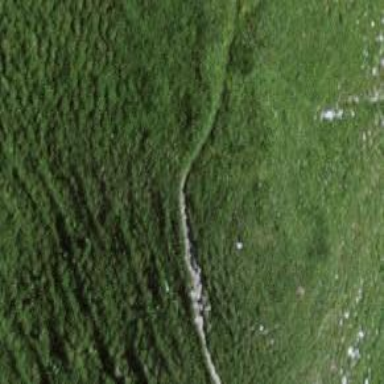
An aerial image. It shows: Path on the ground.